Interaction volume radius: 5 \u00c5
Interaction volume height: 10 \u00c5
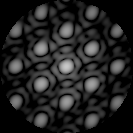
Disorder parameter: 0.1442